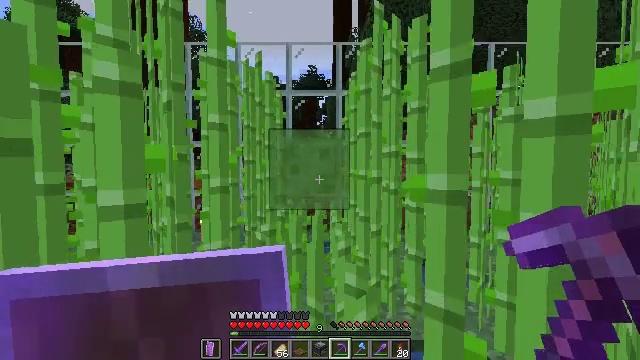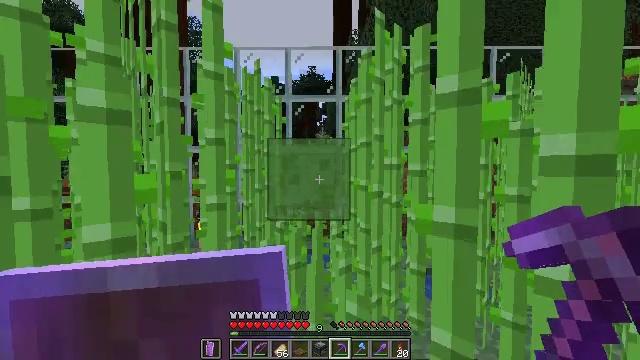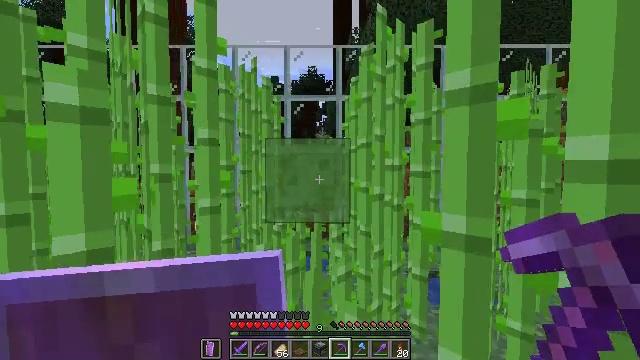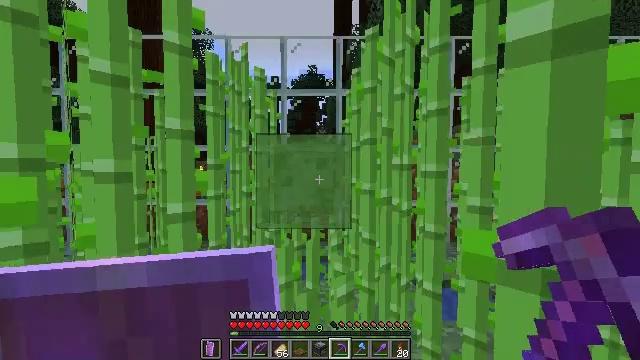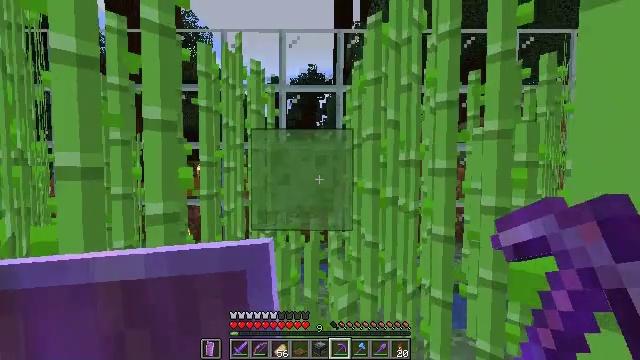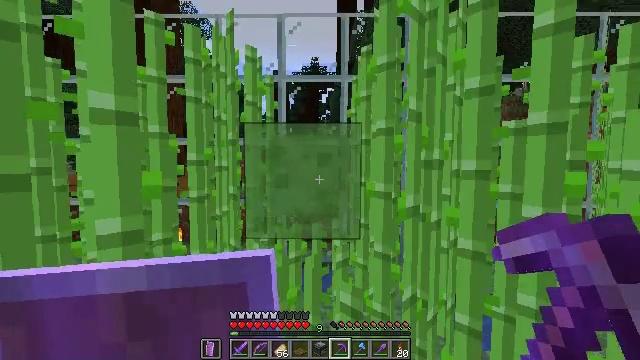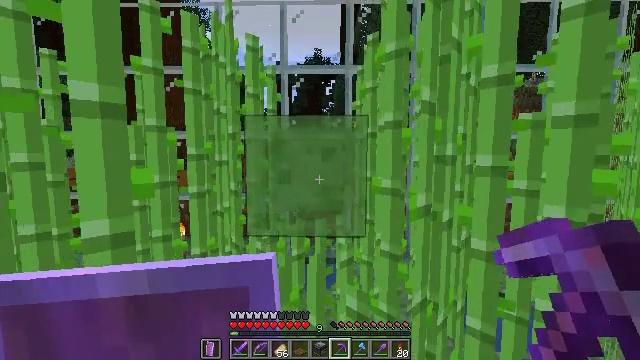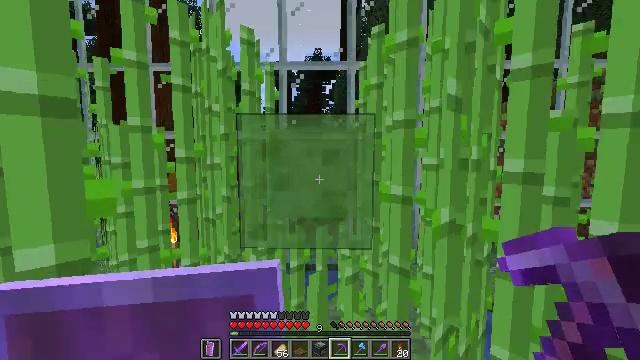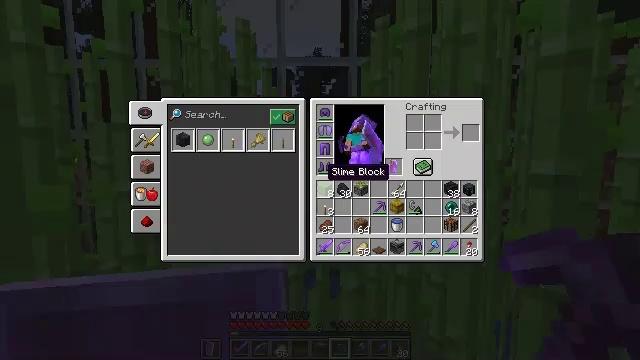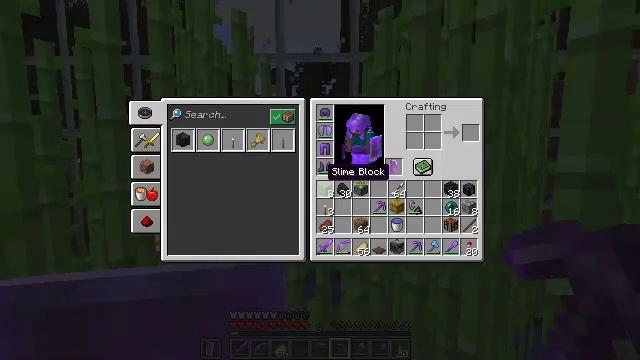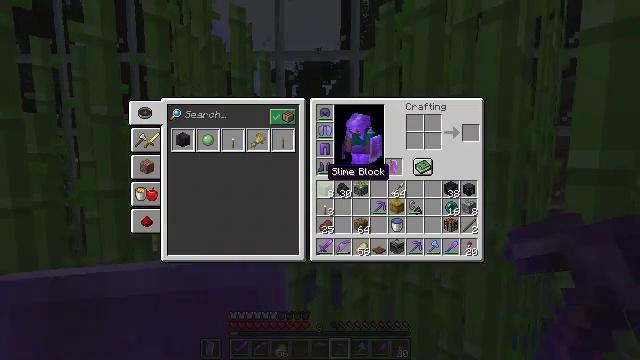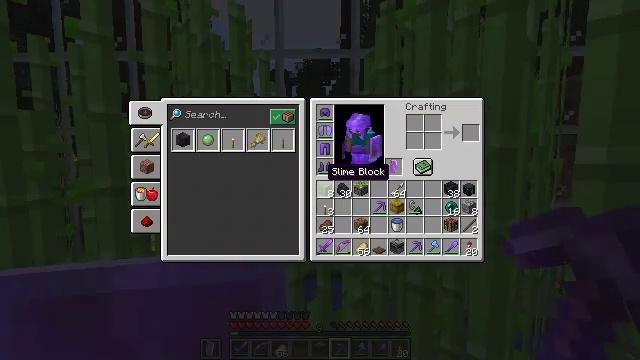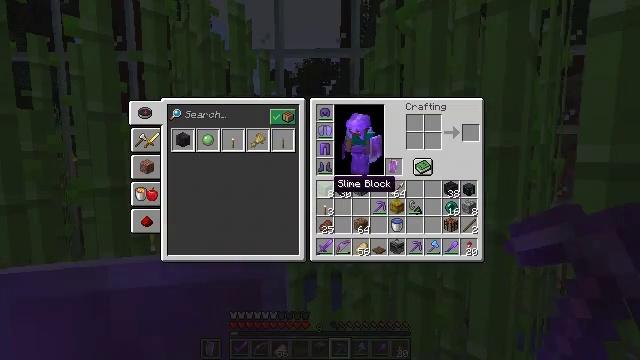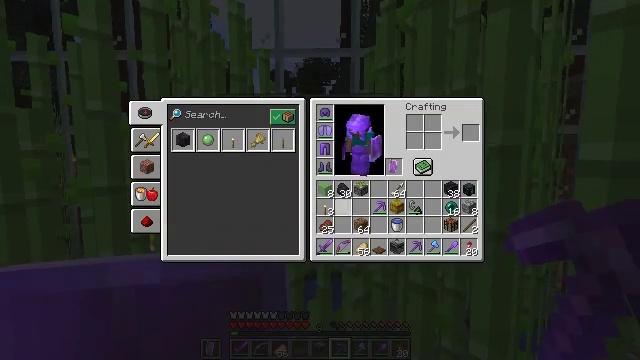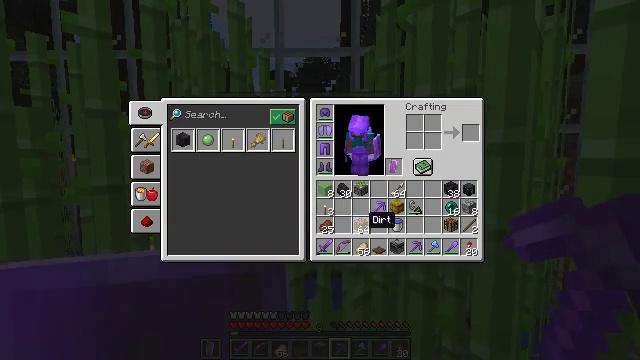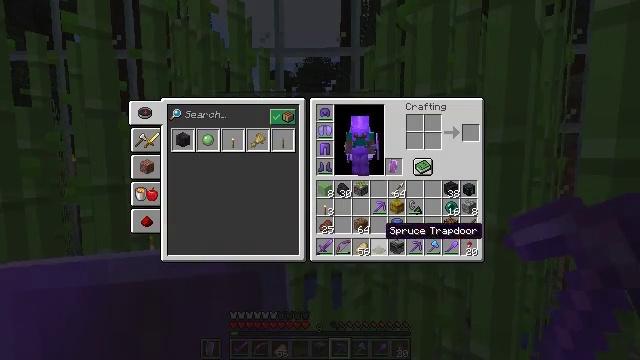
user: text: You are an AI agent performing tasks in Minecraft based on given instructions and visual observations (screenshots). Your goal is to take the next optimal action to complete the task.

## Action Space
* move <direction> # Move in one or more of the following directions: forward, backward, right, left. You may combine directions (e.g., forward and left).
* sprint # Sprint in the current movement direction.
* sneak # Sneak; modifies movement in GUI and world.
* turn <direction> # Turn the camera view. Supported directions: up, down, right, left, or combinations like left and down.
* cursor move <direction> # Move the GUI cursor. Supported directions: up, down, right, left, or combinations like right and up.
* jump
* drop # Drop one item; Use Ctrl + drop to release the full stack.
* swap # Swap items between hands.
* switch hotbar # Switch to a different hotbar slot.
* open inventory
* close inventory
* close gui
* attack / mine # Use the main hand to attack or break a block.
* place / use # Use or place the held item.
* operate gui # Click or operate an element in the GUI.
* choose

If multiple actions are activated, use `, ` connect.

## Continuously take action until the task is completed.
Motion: motion action
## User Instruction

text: Mine the slime block with your hand or tool.
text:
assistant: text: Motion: move forward, jump
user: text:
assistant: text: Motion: move forward, jump
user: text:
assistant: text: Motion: move forward, jump
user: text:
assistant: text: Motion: move forward, jump
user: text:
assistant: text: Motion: move forward, jump
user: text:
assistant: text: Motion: move forward, turn down, jump
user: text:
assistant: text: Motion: move forward
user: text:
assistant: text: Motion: move forward, open inventory
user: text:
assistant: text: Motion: move forward, open inventory
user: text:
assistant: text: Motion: no_op
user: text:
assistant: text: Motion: no_op
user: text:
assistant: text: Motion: turn down
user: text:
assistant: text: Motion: turn right and down
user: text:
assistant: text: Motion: turn right and down
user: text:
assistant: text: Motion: turn right and down
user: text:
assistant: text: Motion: turn right
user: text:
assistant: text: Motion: turn right
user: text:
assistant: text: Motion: no_op
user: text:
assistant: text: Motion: turn right
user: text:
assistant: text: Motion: no_op
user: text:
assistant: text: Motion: no_op
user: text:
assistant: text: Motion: no_op
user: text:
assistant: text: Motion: no_op
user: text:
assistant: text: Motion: no_op
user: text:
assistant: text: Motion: no_op
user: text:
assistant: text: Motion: no_op
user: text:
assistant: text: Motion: no_op
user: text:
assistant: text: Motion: no_op
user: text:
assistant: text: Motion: no_op
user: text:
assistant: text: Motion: no_op